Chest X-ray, PA view. Patient: 50 years old, sex F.
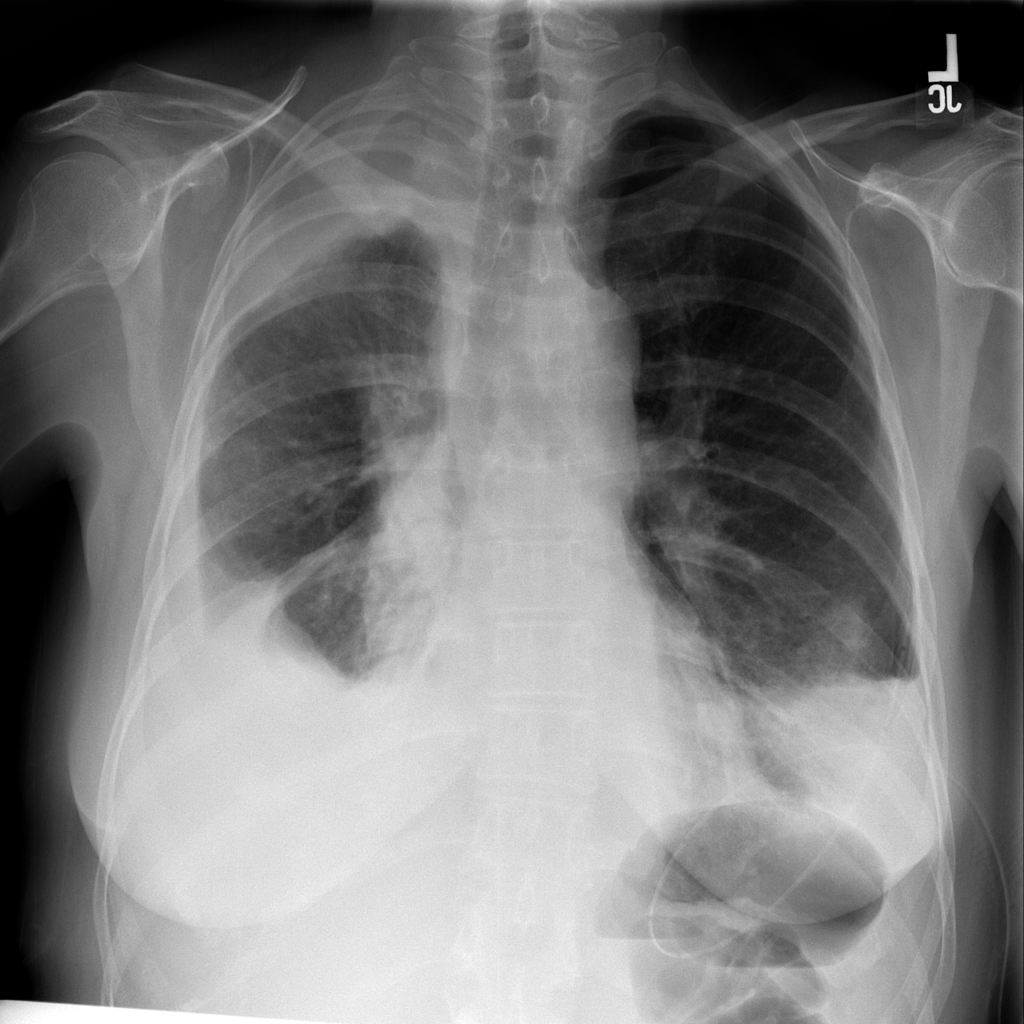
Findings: Atelectasis, Effusion